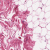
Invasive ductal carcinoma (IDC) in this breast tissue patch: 0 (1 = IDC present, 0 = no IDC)